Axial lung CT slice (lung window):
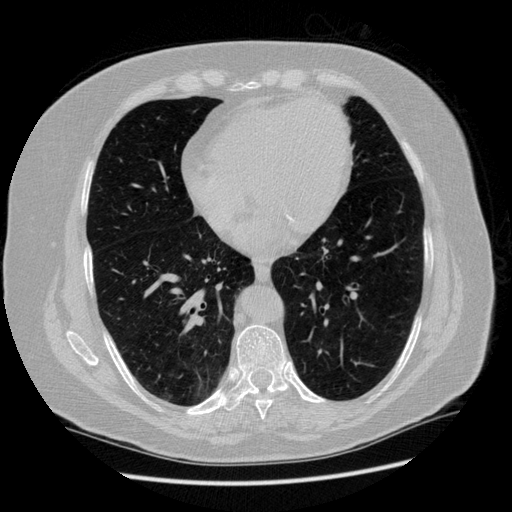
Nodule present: no